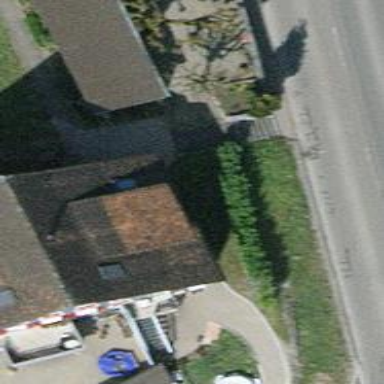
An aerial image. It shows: Set of steps on the road.